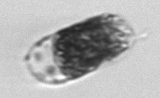
Label: Hemiaulus